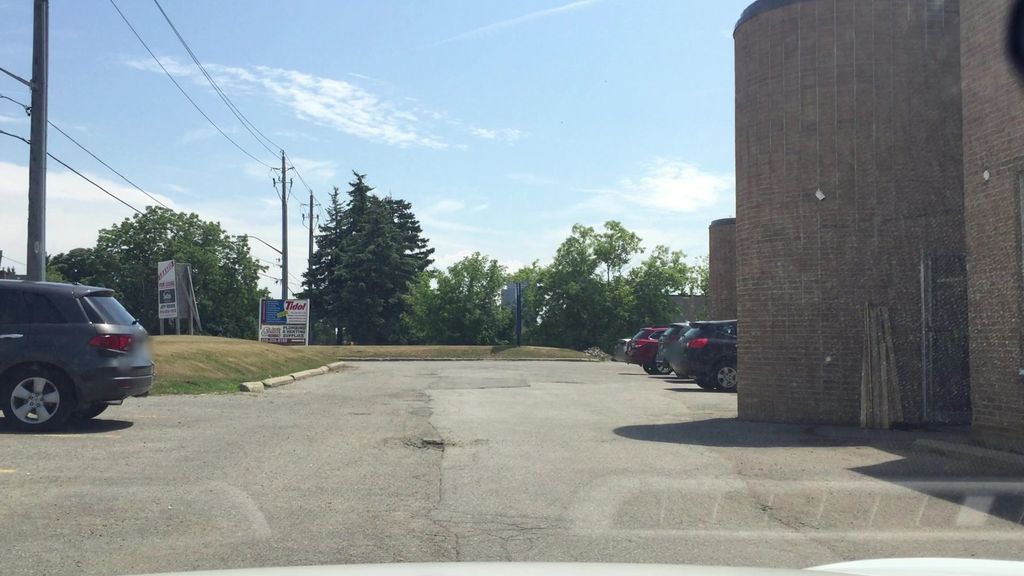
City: toronto